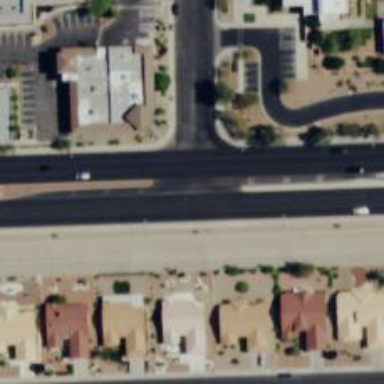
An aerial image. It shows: Primary link road with asphalt surface.